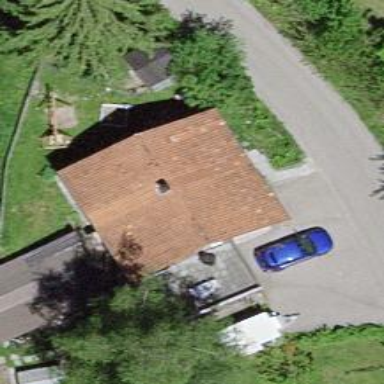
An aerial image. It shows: Detached building with gabled roof.